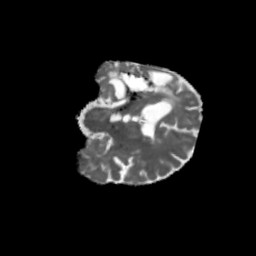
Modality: MD
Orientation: coronal
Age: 53
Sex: male
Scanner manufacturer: siemens
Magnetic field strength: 3 T
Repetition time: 5.47 s
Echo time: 0.0854 s